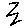
Label: zigzag